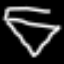
Label: diamond